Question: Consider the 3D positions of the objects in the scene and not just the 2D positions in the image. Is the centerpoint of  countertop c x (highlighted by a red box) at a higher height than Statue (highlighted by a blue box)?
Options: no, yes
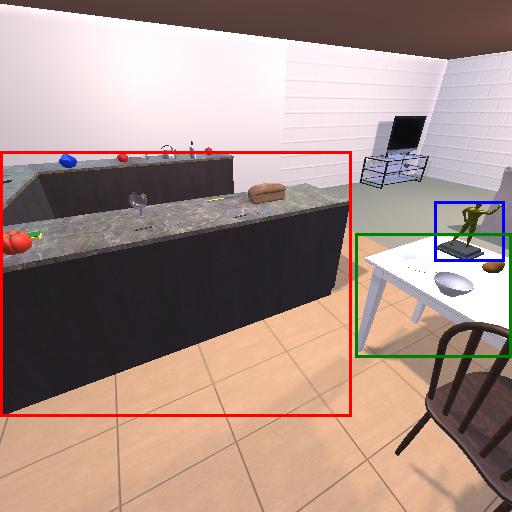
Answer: no